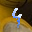
Label: 4